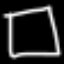
Label: square